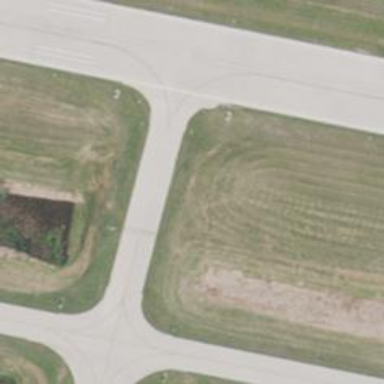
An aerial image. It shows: Image of taxiway at airport.